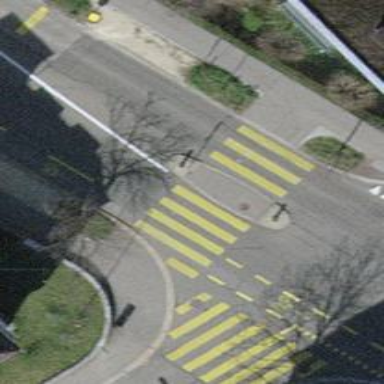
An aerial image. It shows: Uncontrolled zebra crossing with pedestrian island.